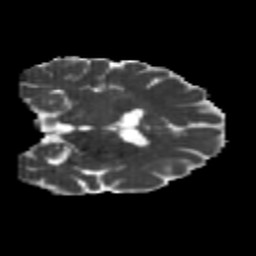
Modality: MD
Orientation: coronal
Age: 20
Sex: male
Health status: healthy
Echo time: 0.074 s